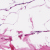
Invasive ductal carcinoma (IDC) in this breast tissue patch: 0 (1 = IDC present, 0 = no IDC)